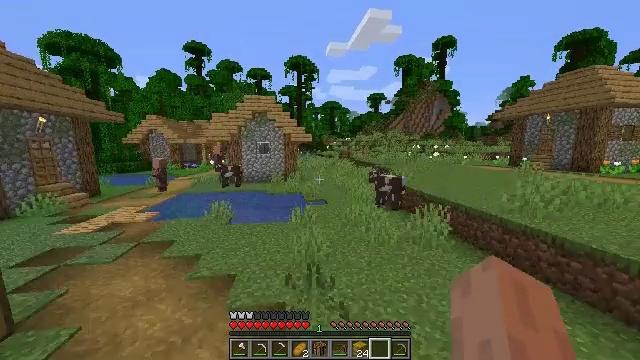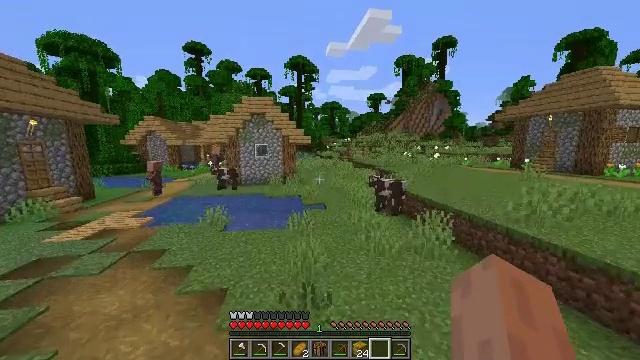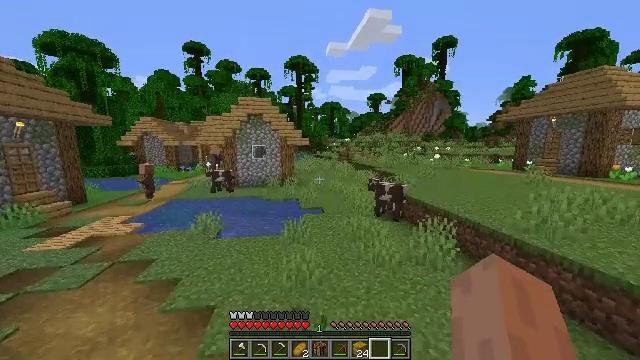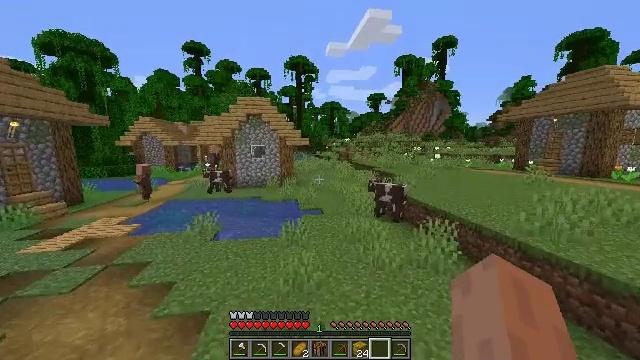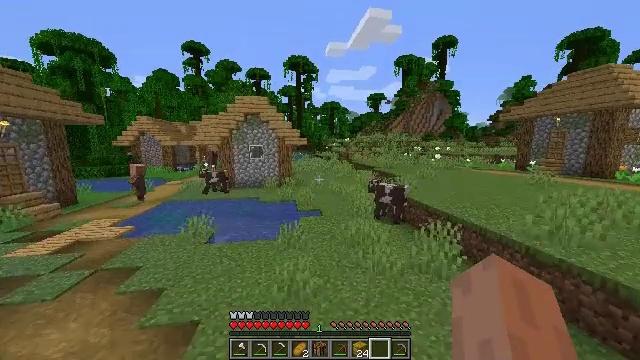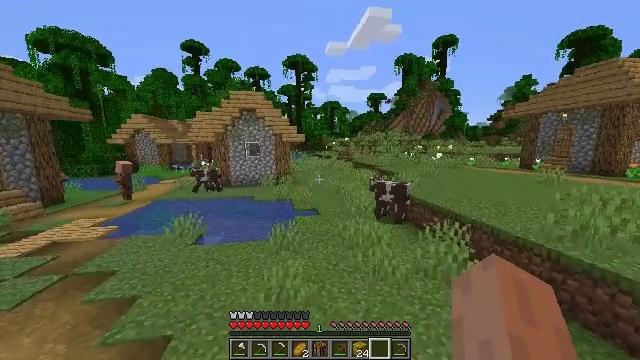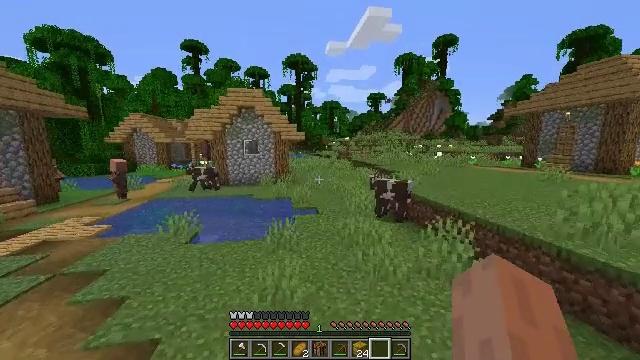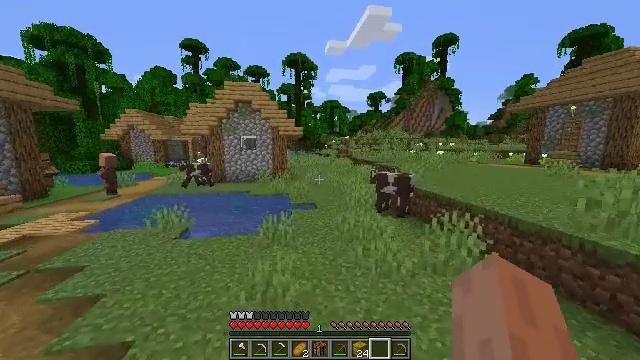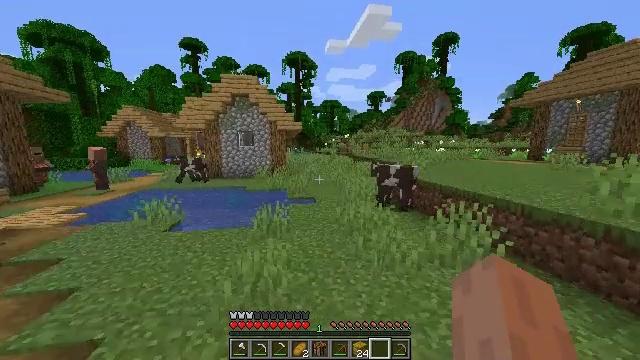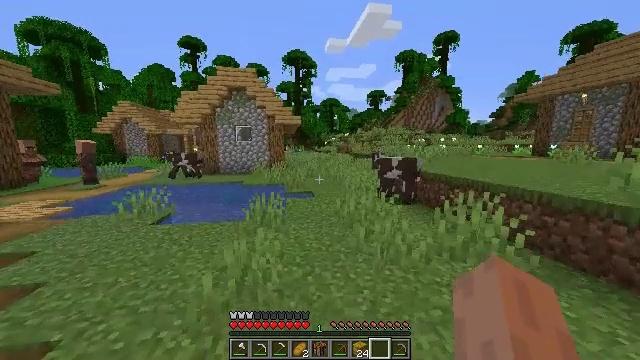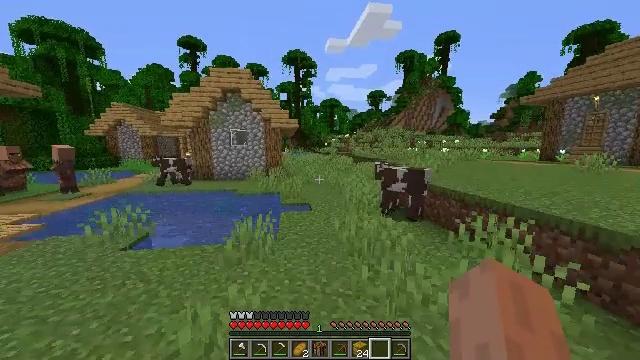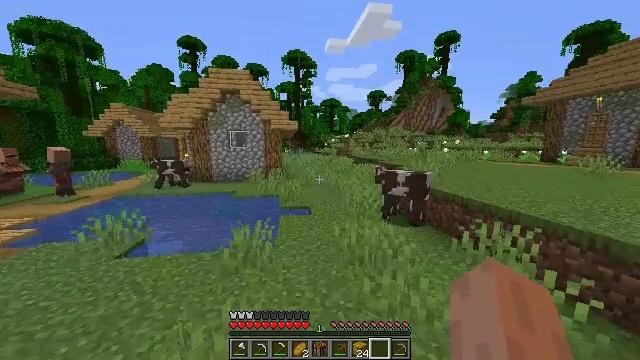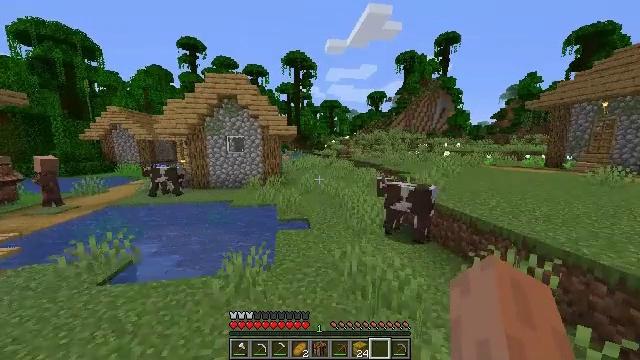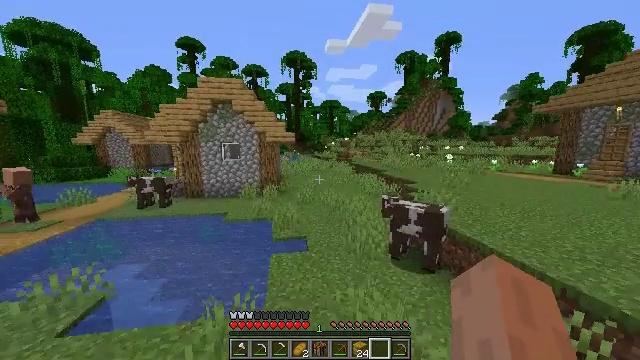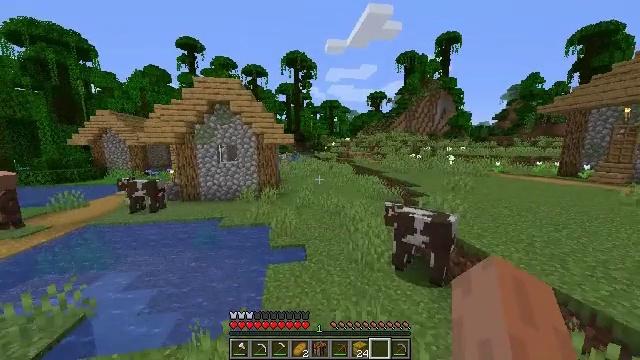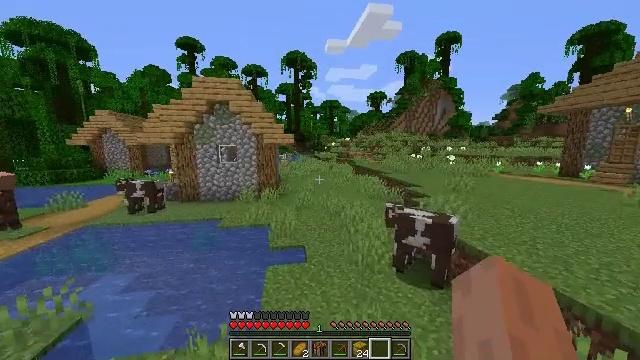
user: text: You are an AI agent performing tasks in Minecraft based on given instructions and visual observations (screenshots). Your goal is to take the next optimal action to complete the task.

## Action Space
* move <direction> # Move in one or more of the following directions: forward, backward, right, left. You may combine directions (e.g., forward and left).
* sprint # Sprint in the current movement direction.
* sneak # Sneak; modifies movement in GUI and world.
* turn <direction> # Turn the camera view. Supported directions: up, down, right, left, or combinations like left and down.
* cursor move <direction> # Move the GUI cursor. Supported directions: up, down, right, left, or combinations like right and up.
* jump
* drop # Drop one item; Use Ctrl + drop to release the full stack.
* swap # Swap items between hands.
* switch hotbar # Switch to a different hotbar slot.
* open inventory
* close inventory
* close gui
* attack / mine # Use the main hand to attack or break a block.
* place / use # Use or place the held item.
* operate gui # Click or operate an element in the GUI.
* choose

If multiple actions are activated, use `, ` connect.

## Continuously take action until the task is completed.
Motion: motion action
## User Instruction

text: Gather fern from the ground.
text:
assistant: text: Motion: move forward and move right, sprint, jump
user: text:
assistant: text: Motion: move forward and move right, sprint, jump
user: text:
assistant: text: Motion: move forward, sprint, jump
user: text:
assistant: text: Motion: move forward, sprint, jump
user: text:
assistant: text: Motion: move forward, sprint, jump
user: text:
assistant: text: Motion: move forward, sprint, jump
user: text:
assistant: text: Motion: move forward, sprint, jump
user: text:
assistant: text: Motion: move forward, sprint, jump
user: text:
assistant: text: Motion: move forward, sprint, jump
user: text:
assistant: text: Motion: move forward, sprint, jump
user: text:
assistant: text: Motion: move forward, sprint, jump
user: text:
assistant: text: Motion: move forward, sprint, jump
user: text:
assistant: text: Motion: move forward, sprint, jump
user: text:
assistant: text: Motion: move forward, sprint, jump
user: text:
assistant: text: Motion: move forward, sprint, jump
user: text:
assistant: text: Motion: move forward, sprint, jump
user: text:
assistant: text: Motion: move forward, sprint, jump
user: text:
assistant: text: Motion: move forward, sprint, jump
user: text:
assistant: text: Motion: move forward, sprint, jump
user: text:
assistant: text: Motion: move forward, sprint, jump
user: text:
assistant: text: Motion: move forward, sprint, jump
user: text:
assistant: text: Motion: move forward, sprint, jump
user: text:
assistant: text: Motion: move forward, sprint, jump
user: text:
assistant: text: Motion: move forward, sprint, jump
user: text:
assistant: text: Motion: move forward, sprint, jump
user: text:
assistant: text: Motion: move forward, sprint, jump
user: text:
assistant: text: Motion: move forward, sprint, jump
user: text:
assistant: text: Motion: move forward, jump
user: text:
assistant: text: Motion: move forward, jump
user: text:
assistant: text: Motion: move forward, jump